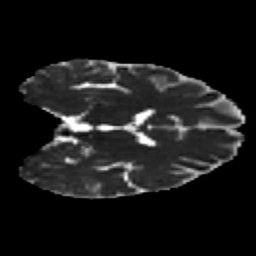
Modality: MD
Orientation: coronal
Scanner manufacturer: ge
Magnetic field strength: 3 T
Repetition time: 17 s
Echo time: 0.0855 s